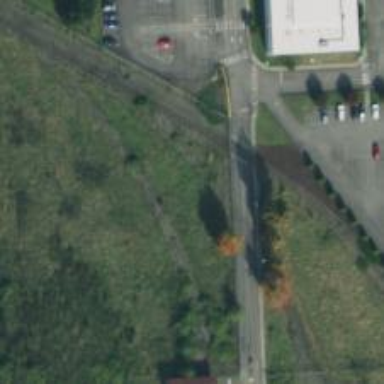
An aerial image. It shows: Level crossing along the railway.